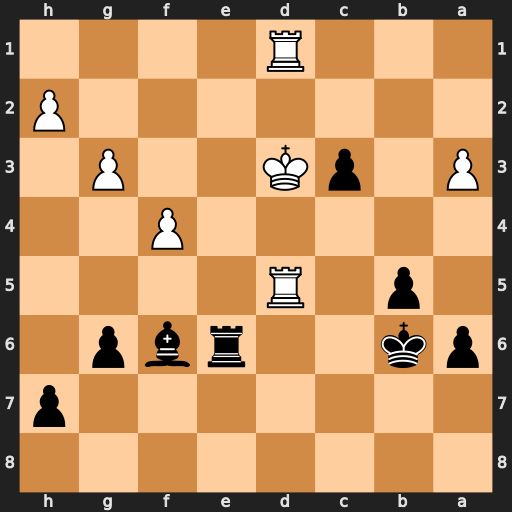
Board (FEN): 8/7p/pk2rbp1/1p1R4/5P2/P1pK2P1/7P/3R4
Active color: b
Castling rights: -
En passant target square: -
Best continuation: Kc6 f5 Re8 Kc2 Re2+